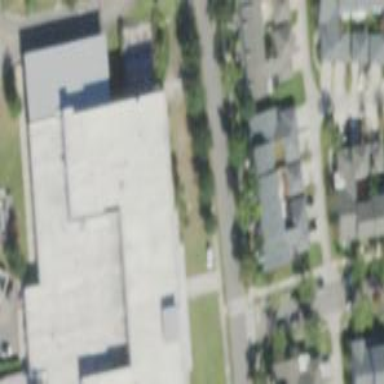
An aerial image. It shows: School building.